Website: lowes
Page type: order-tracking
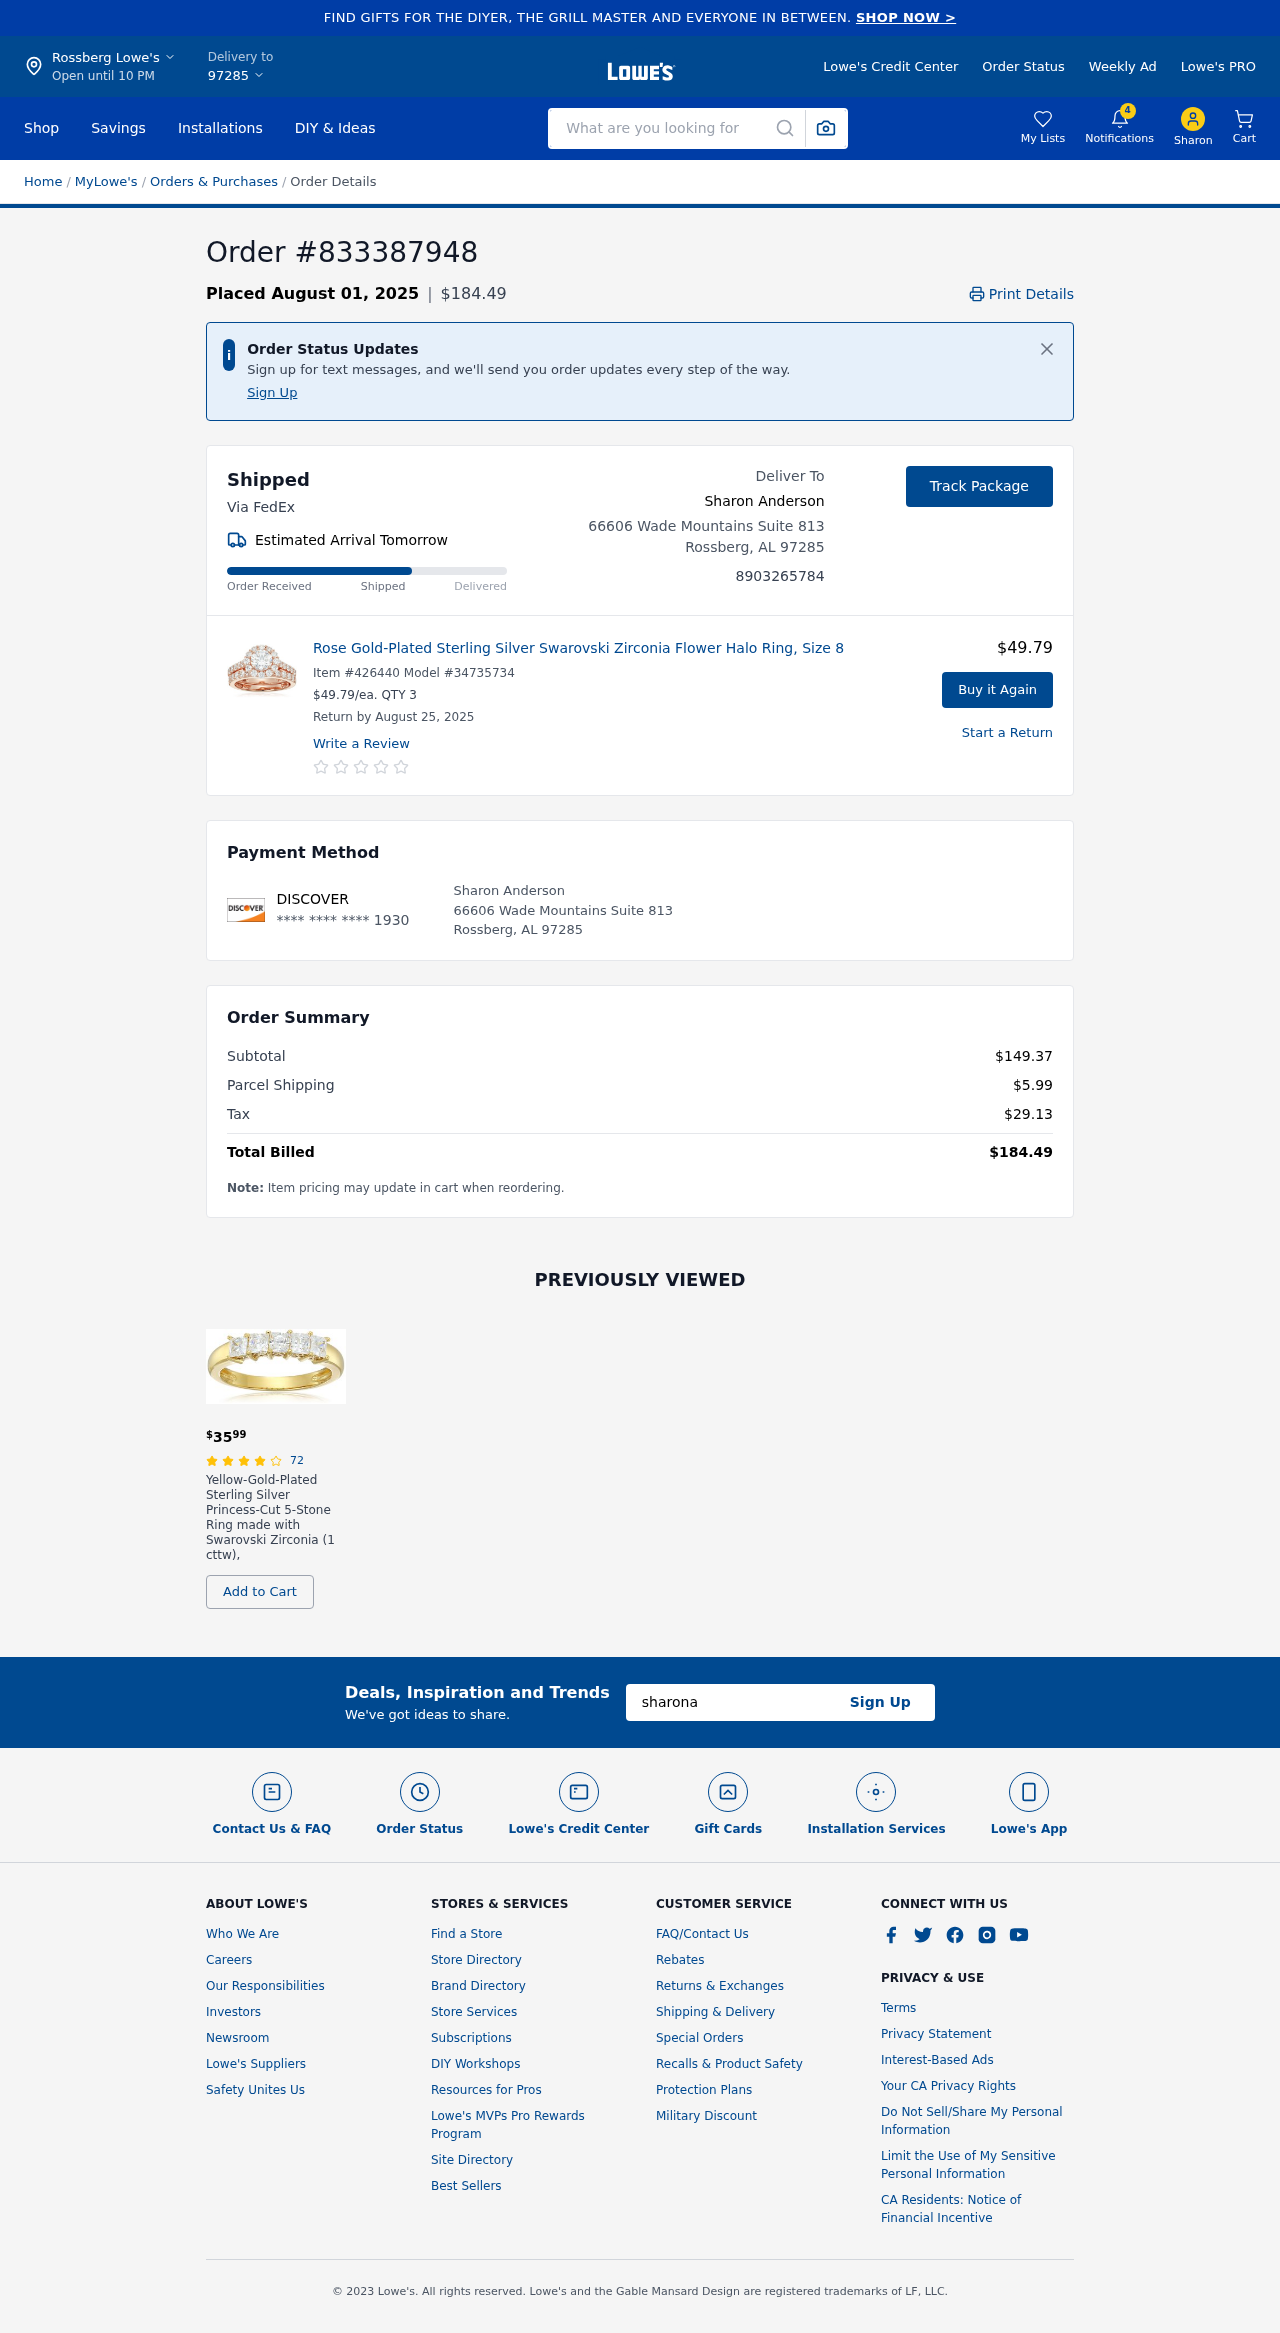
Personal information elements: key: PII_CARD_LAST4
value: **** **** **** 1930
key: PII_CARD_TYPE
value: DISCOVER
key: PII_CITY
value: Rossberg Lowe's
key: PII_CITY
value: Rossberg
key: PII_CITY_STATE_ZIP
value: Rossberg, AL 97285
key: PII_EMAIL
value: sharonanderson@yahoo.com
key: PII_FIRSTNAME
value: Sharon
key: PII_FULLNAME
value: Sharon Anderson
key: PII_PHONE
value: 8903265784
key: PII_POSTCODE
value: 97285
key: PII_STREET
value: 66606 Wade Mountains Suite 813
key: PII_FULLNAME2
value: Sharon Anderson
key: PII_STATE_ABBR
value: AL
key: PII_POSTCODE_FULL
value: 97285
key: PII_CITY_STATE
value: Rossberg, AL
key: PII_POSTCODE_NUMERIC
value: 97285
Product elements: key: PRODUCT1_NAME
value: Rose Gold-Plated Sterling Silver Swarovski Zirconia Flower Halo Ring, Size 8
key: PRODUCT1_PRICE
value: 49.79
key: PRODUCT1_QUANTITY
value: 3
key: PRODUCT2_NAME
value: Yellow-Gold-Plated Sterling Silver Princess-Cut 5-Stone Ring made with Swarovski Zirconia (1 cttw),
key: PRODUCT2_NUM_RATINGS
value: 72
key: PRODUCT2_PRICE
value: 35.99
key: PRODUCT2_RATING
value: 4.3
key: PRODUCT1_ITEM
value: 426440
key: PRODUCT1_MODEL
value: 34735734
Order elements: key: ORDER_ID
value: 833387948
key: ORDER_DATE
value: Placed August 01, 2025
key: ORDER_TOTAL
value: $184.49
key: ORDER_DELIVERY_DATE
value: Estimated Arrival Tomorrow
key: ORDER_RETURN_BY_DATE
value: Return by August 25, 2025
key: ORDER_SUBTOTAL
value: $149.37
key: ORDER_SHIPPING_COST
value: $5.99
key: ORDER_TAX
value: $29.13
Search elements: key: HEADER_SEARCH
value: What are you looking for
Other elements: key: NOTIFICATION_COUNT
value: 4